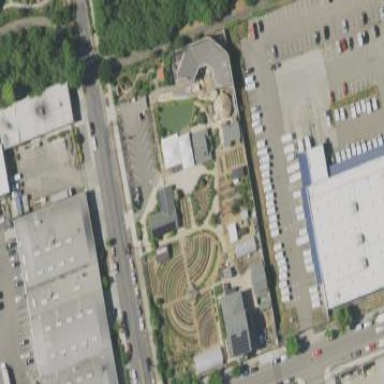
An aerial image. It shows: Community garden providing leisure land.